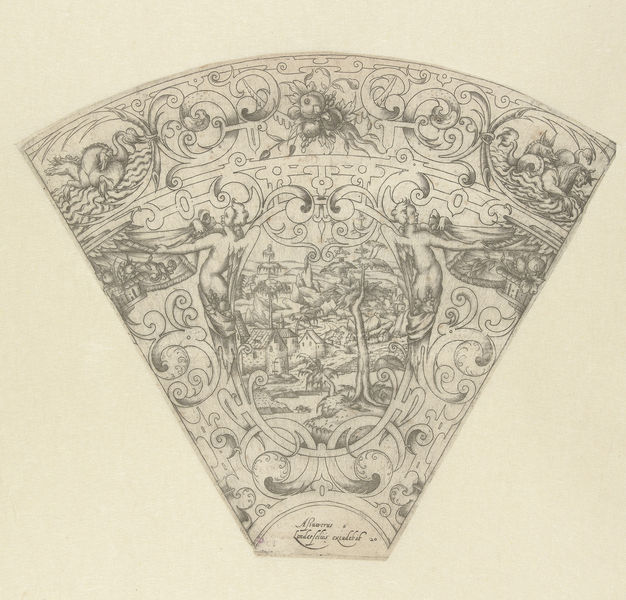
Titel: Waaiervormig segment met een landschap in een ovaal
Standort: Amsterdam
Institution: Rijksmuseum
Schlagwörter: women, ladies, painting, picture, angels, greek, nude, tree, house, water, river, drawing, spiral, horse, beautiful, majestic, mystical, monster, key, ugly, fan, unicorn, stupid, scripture, retarded